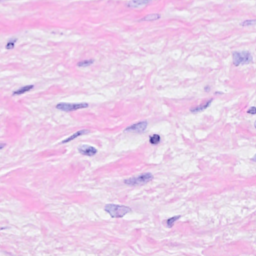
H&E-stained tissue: Breast